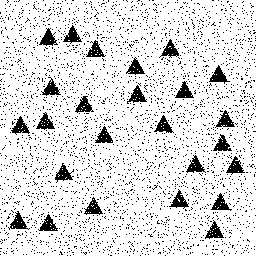
Squares: 0
Triangles: 25
Stars: 0
Total shapes: 25